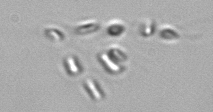
Label: Dinobryon